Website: walmart
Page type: payment
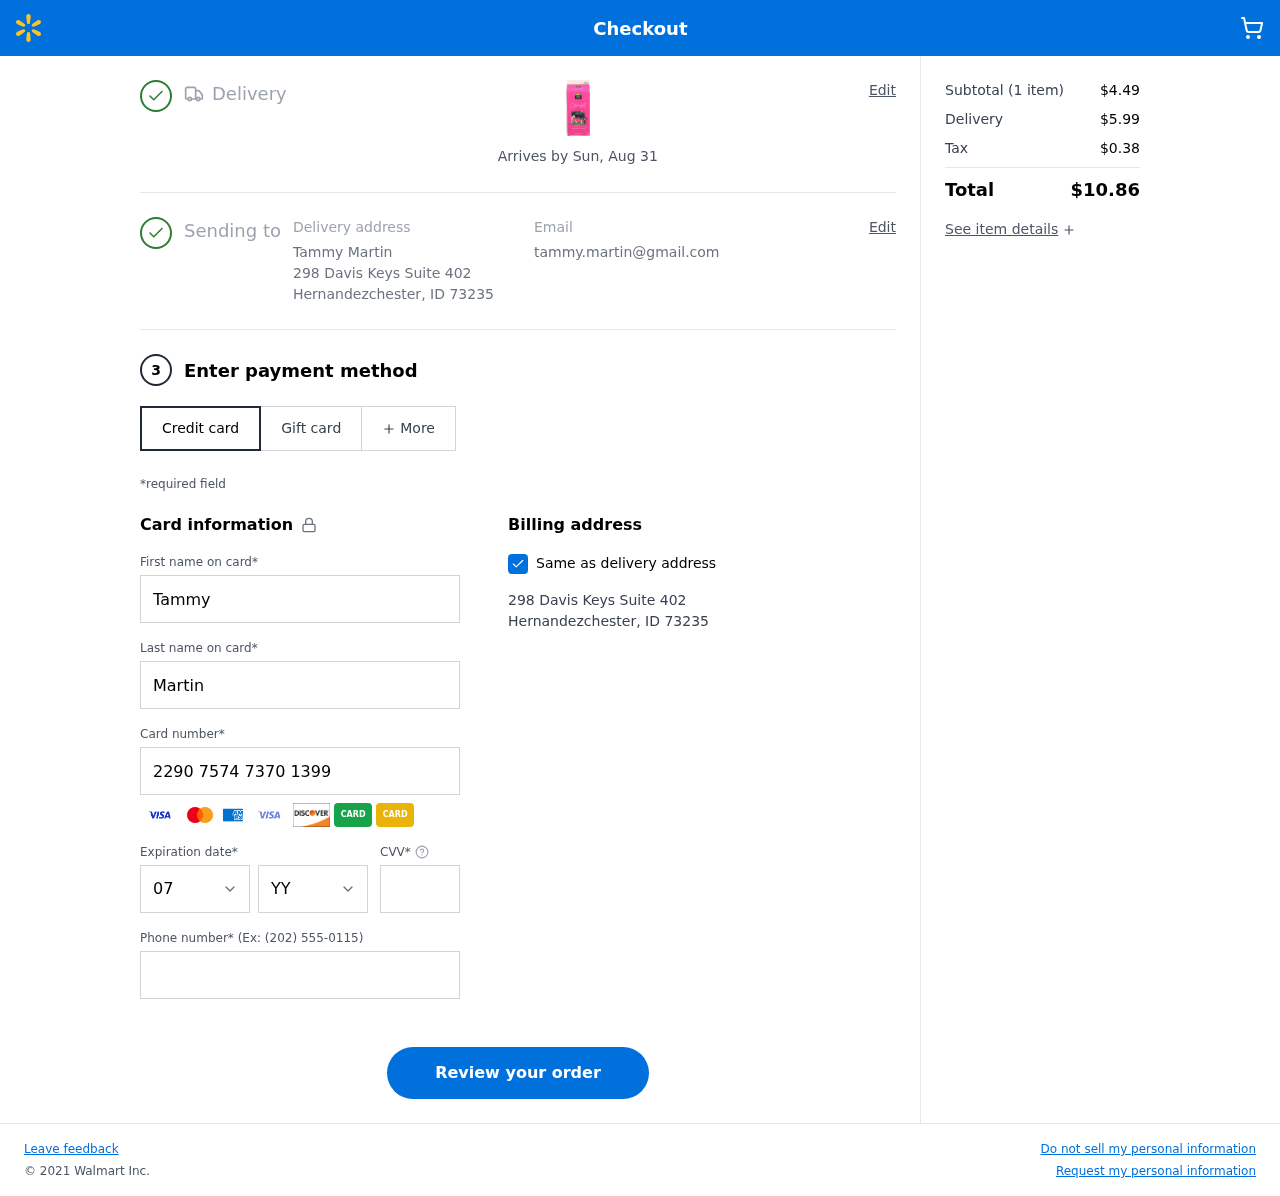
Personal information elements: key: PII_CARD_CVV
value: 141
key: PII_CARD_EXPIRY_MONTH
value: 07
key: PII_CARD_EXPIRY_YEAR
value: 28
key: PII_CARD_NUMBER
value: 2290 7574 7370 1399
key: PII_CITY
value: Hernandezchester
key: PII_EMAIL
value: tammy.martin@gmail.com
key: PII_FIRSTNAME
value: Tammy
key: PII_FULLNAME
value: Tammy Martin
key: PII_LASTNAME
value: Martin
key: PII_PHONE
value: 6419822414
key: PII_POSTCODE
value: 73235
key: PII_STATE_ABBR
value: ID
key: PII_STREET
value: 298 Davis Keys Suite 402
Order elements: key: ORDER_DELIVERY_DATE
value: Arrives by Sun, Aug 31
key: ORDER_NUM_ITEMS
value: (1 item)
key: ORDER_SUBTOTAL
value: $4.49
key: ORDER_SHIPPING_COST
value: $5.99
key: ORDER_TAX
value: $0.38
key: ORDER_TOTAL
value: $10.86